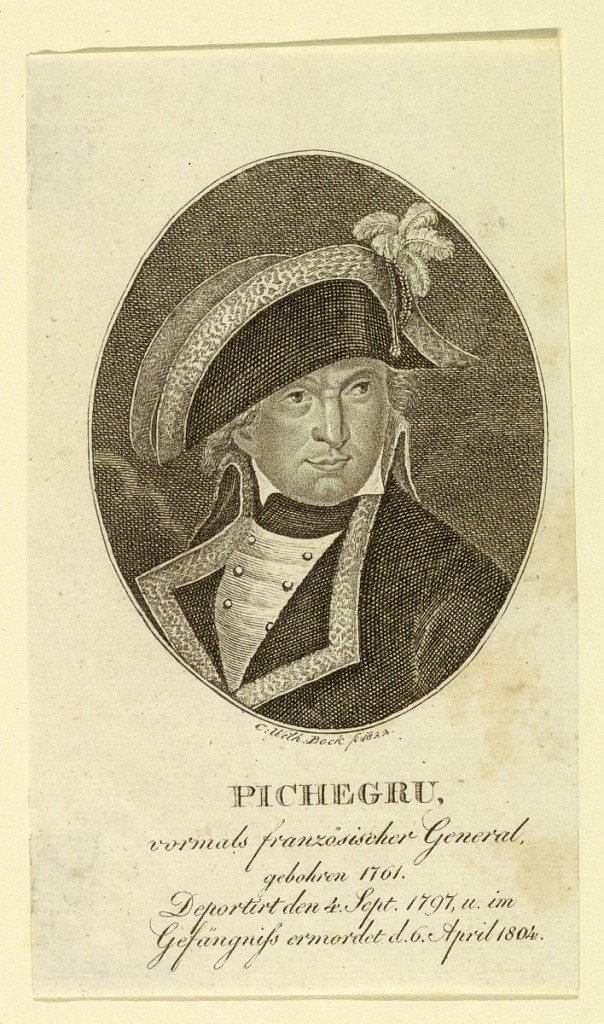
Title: Portrait of General Pichegru
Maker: Christoph Wilhelm Bock, German, 1755 - after 1830
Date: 1822
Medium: Engraving on paper
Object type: Print
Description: In a vertical oval is a bust portrait of General Charles Puchegru (1761-1804), wearing a bicorne.